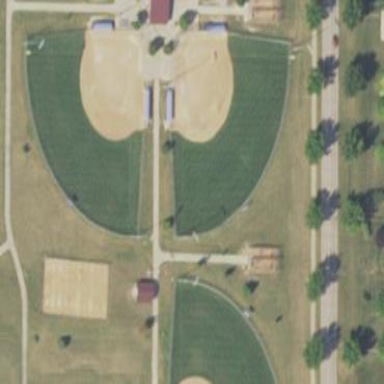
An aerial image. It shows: Pitch for softball surrounded by fence.